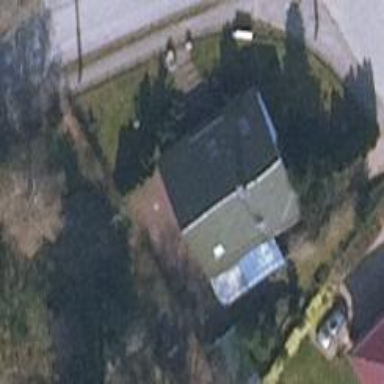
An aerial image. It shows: Simple and straightforward house.